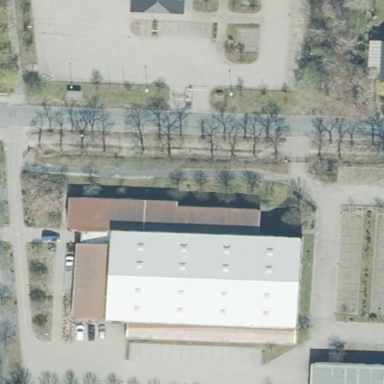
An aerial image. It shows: Cultural centre located in building that serves as community centre.